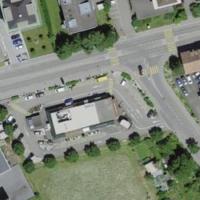
EUNIS habitat code: 54
Species observed at this site:
Vicia sepium
Convolvulus arvensis